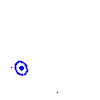
Particle: kaon